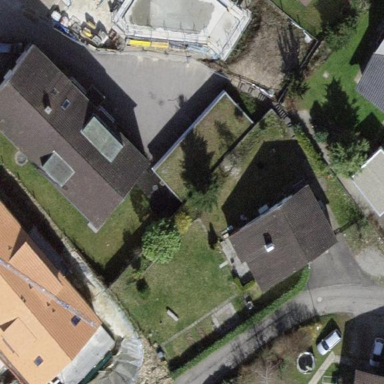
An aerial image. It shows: Garage.